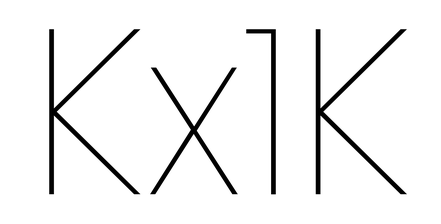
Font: Poppins-Thin